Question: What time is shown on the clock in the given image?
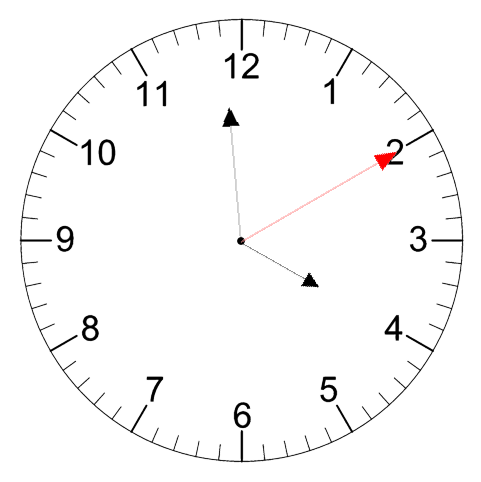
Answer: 03:59:10